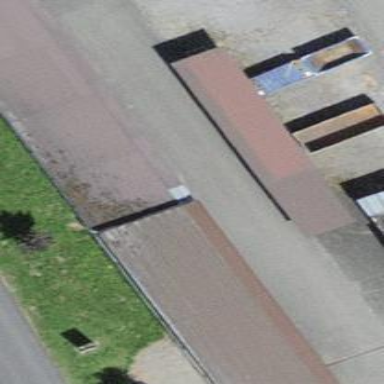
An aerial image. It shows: View of roof of building.